Question: I am working on a project where I am logging some signals (1D arrays) into a binary file. I can store large amount of data (usually several giga bytes). Now I would like to load those files back.
I have two visual components. One is called Overview and other is just a plain Y/T chart. Overview should give users idea what is in the complete file (large file) while chart just shows a part of the file usually part which is selected in overview with resizable rectangle/band.
Because files can be really large loading to memory is not optimal at all so the main idea is to load to memory (max. several MB) only important data / visible data. So loading and displaying is done on user demand. If user zooms on chart, data needs to be reloaded with more data points from file.
My question is how to draw Overview component to show the whole content of file in the best way (without really loading all samples from file). Let's say my files are larger than 10GB and I would like to give users idea what is in file but I can draw max. 16k samples on Overview component?
Is there any method to store any additional data (like indexing, smaller data chunks, images...) during logging for later loading and drawing Overview component? Currently I am storing only samples but adding additional data wouldn't be a problem. Do you have any experiences with that an how you did it?
To get an idea what I am doing:

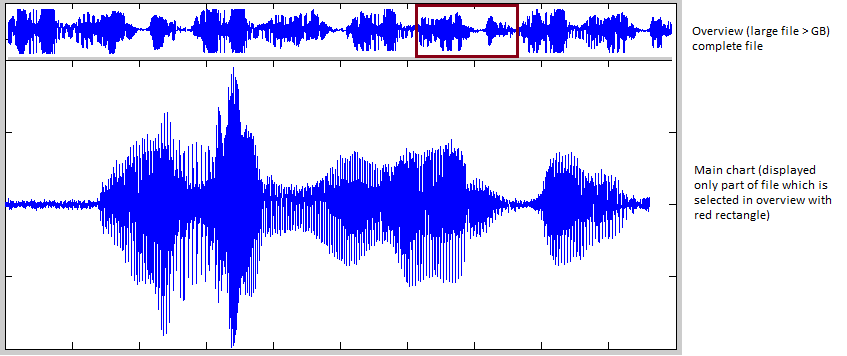
Answer: You may use multi-level decimation - just store every Nth, N^2th and so on samples (for example, 10th, 100, 1000, 10000...). When user changes window size, choose appropriate level, which contains about 1000 samples in this window, load and show these samples quickly (1000 points is just reasonable number for a chart on screen).
If your data have some features, peculiar properties, it is possible to get bigger (level-up) data set and apply <URL> polyline simplification algorithm to preserve the features.